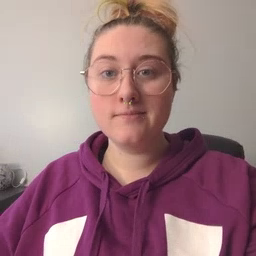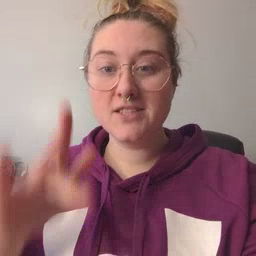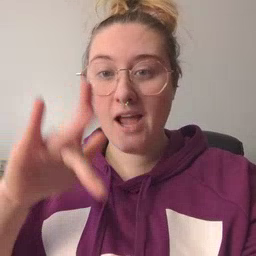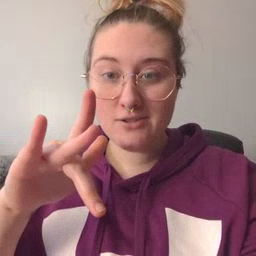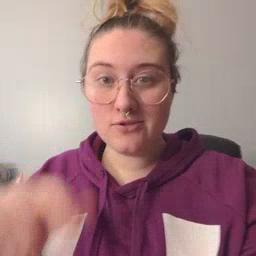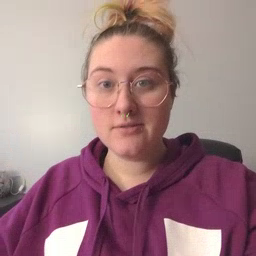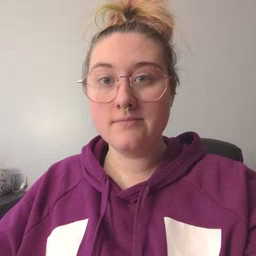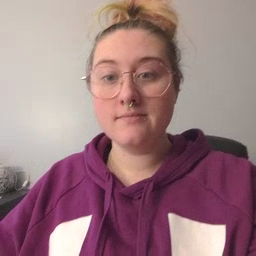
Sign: touch